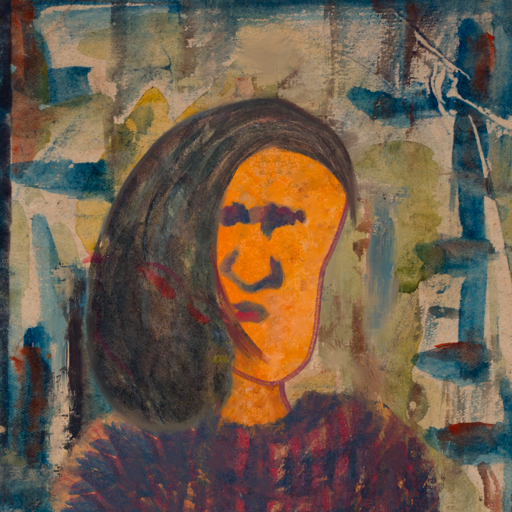
Background: Orphan, Head And Neck Front: Hypocrite, Face Front: In_The_Sun, Bust: In_The_Sun, Hair Front: Gypsy_Mother, Head Accessory: Blank, Second Necklace: Blank, Necklace: Blank, Baby: Blank